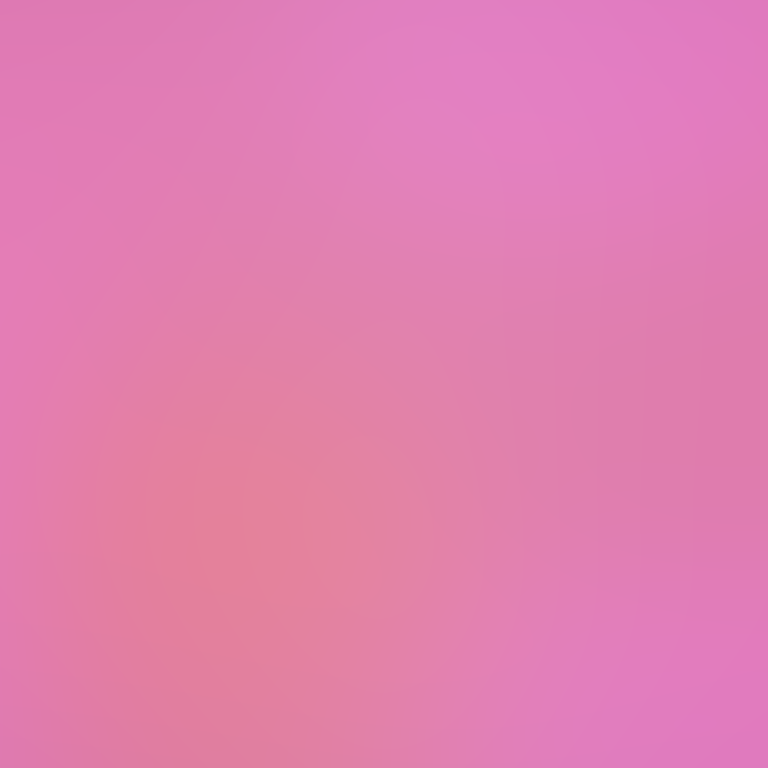
Abstract light effect, smooth gradient from soft pink to warm peach, calm atmosphere, diffuse glow, no room, no furniture, no objects.